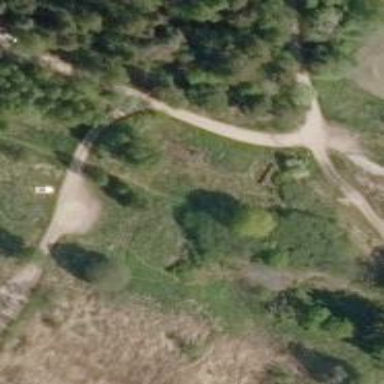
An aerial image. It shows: Nordic skiing track.